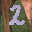
Label: 2